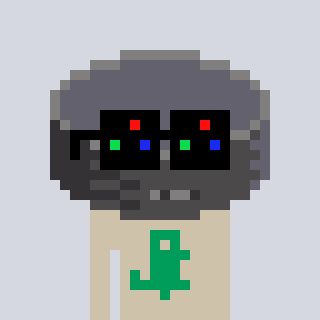
a pixel art character with square black sunglasses, a hockey puck-shaped head and a bege-colored body on a cool background